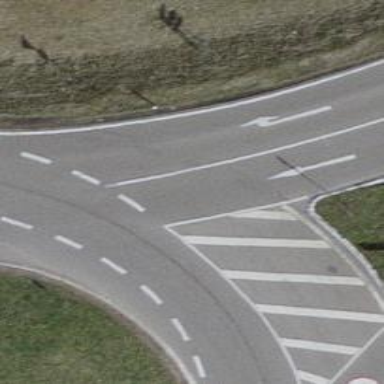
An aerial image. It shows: Primary road with asphalt surface.